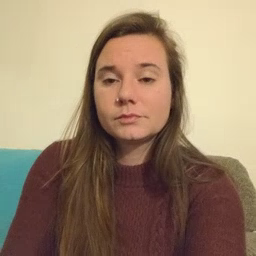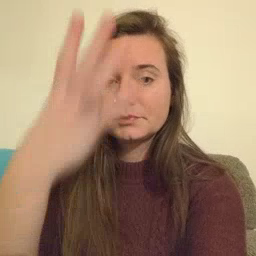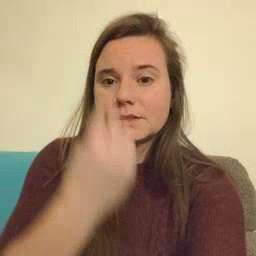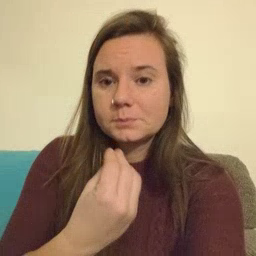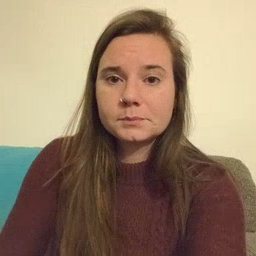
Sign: sleep